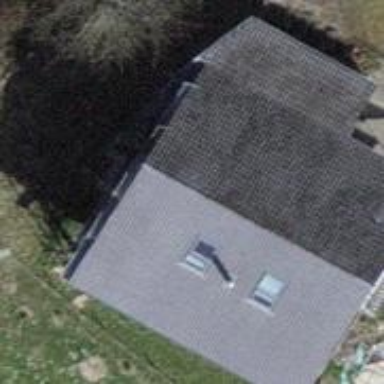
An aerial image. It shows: Building with tiled roof.